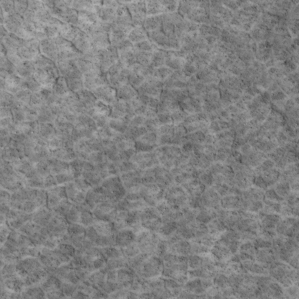
Label: non_frost